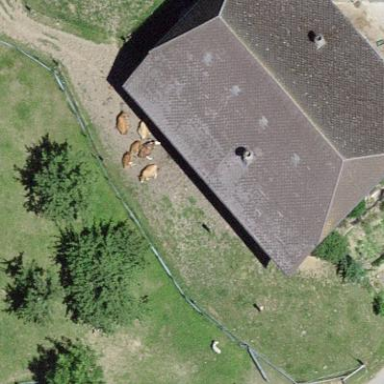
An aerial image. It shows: Rural barn.